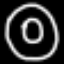
Label: donut